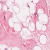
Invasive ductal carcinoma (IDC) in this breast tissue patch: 0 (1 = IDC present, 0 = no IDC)